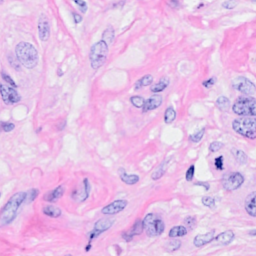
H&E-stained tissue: Breast